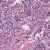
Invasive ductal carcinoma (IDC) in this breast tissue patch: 1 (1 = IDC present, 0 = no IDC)